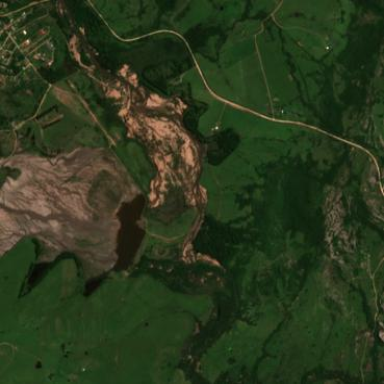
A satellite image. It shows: Tailings pond that is man-made.